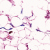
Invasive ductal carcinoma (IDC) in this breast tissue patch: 0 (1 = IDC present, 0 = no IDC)